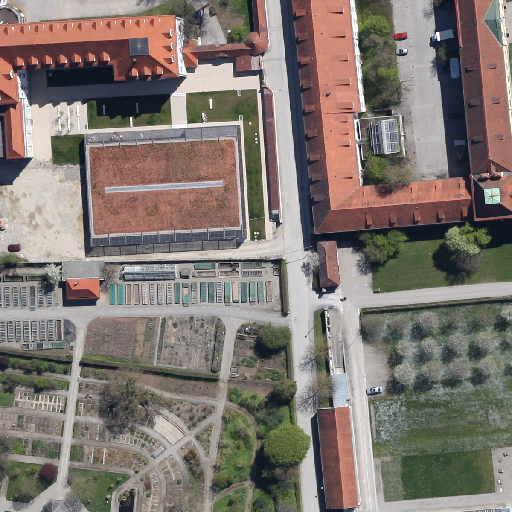
Referring expression: car in the parking area